Field crop: maize
Growth stage: 2
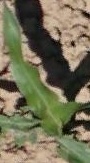
Species: maize